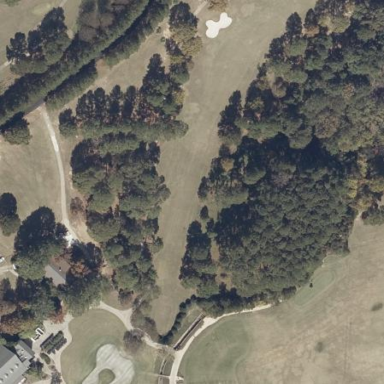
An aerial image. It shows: Area with grass used as rough in golf course.